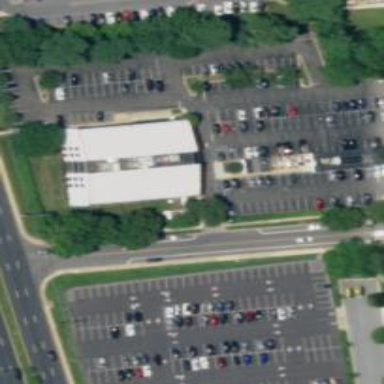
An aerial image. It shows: Parking space.